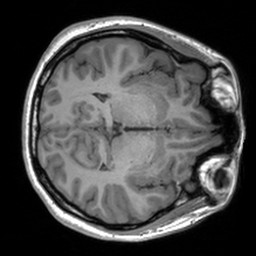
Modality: T1w
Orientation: axial
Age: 22
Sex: female
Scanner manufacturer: siemens
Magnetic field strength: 3 T
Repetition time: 1.9 s
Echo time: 0.00226 s